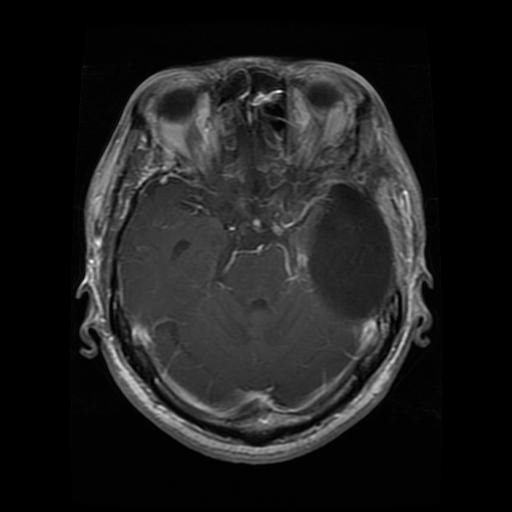
Label: glioma